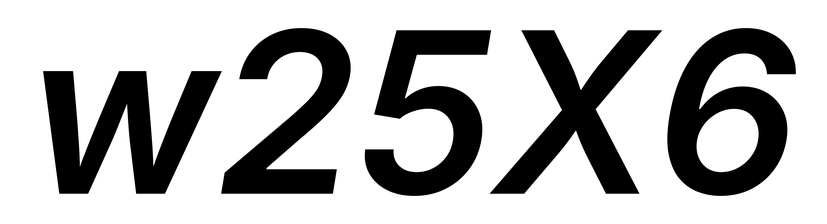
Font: Inter-Italic_SemiBold_Italic